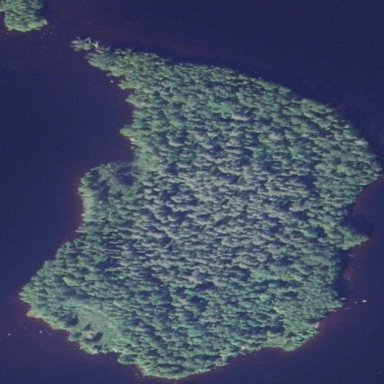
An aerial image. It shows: Image showing island.